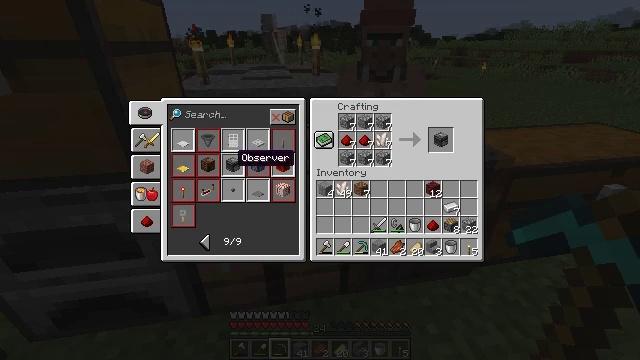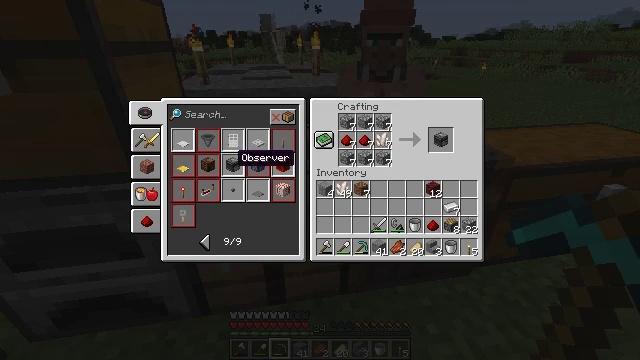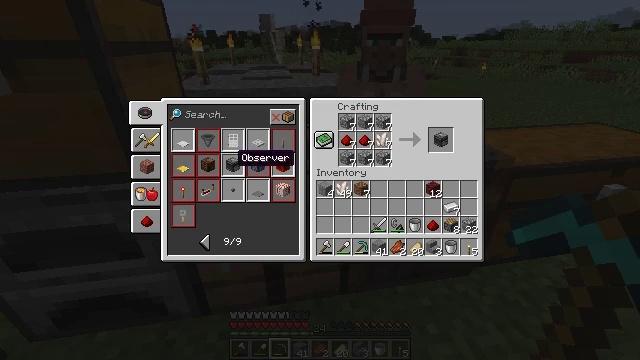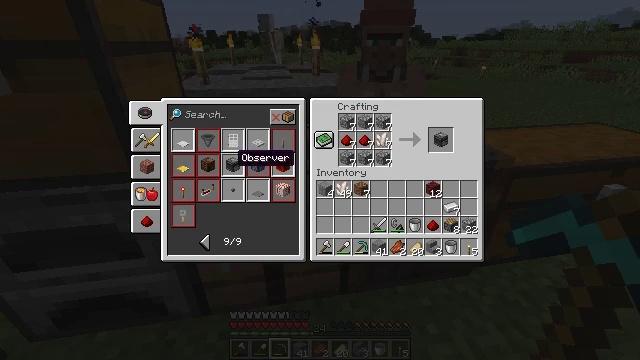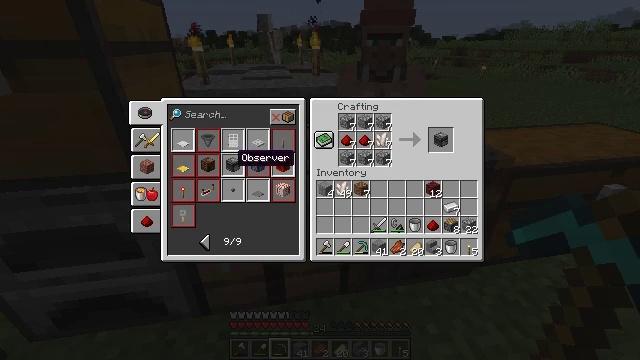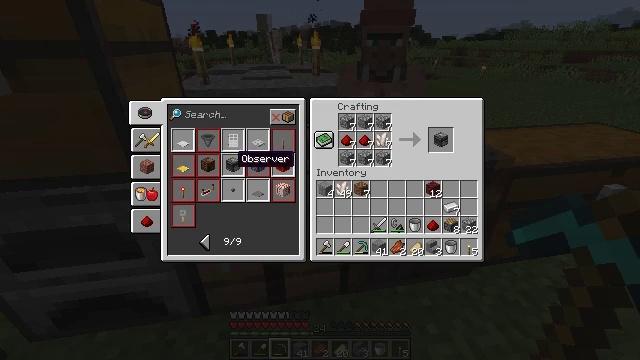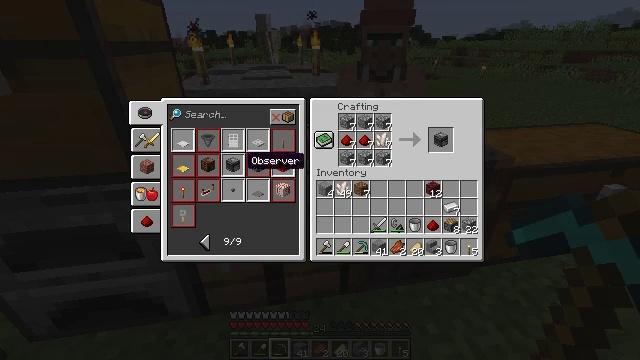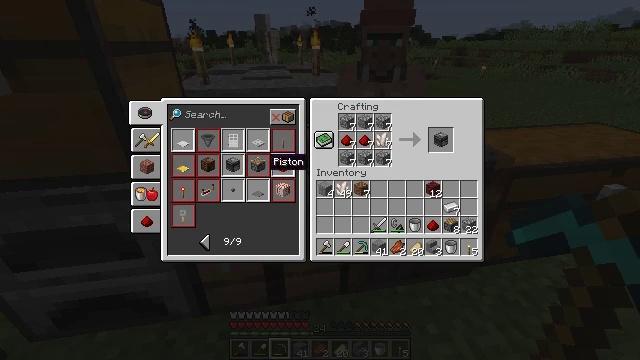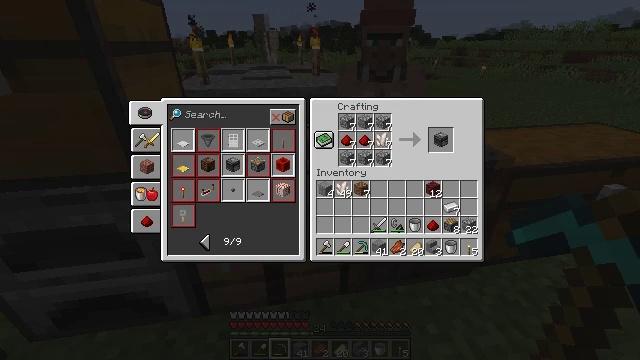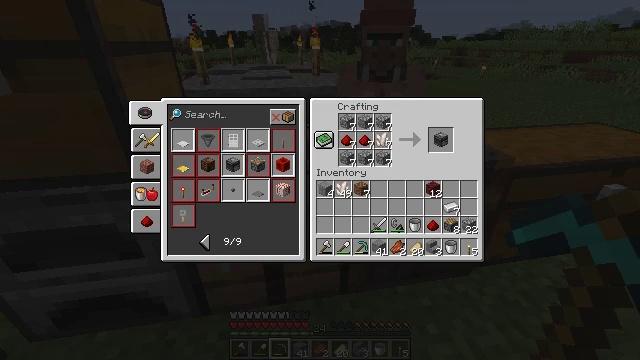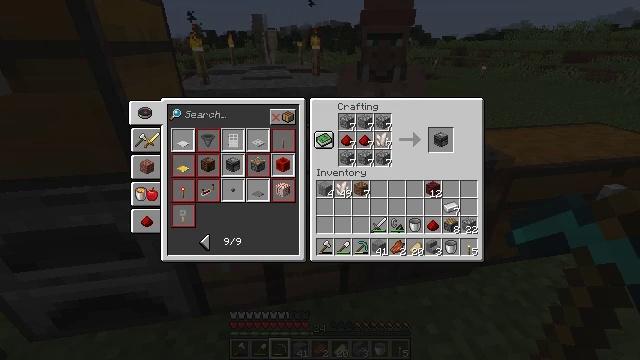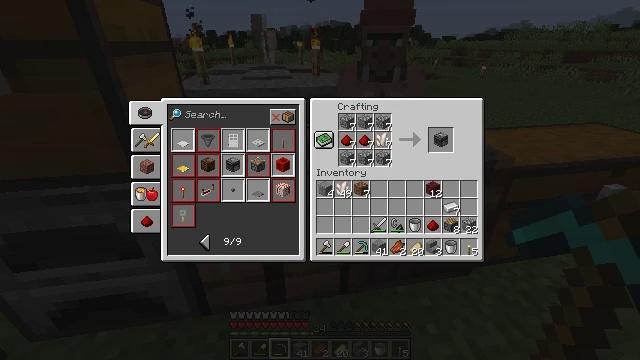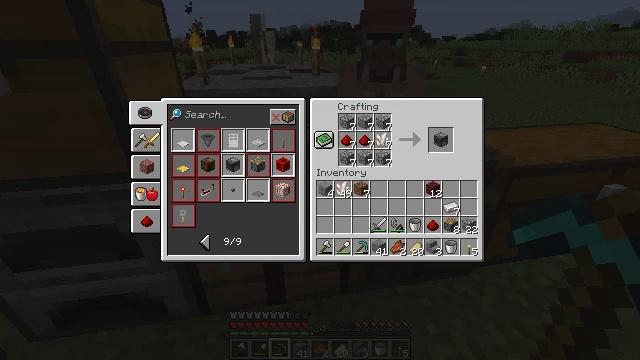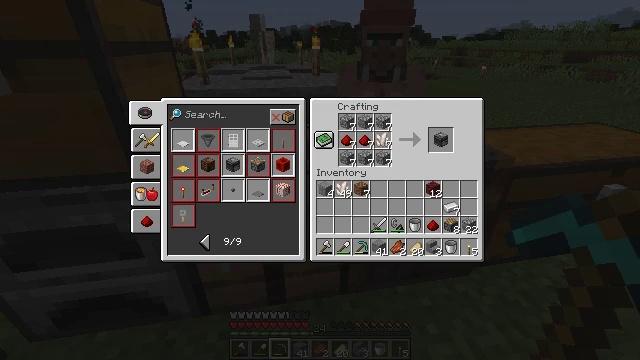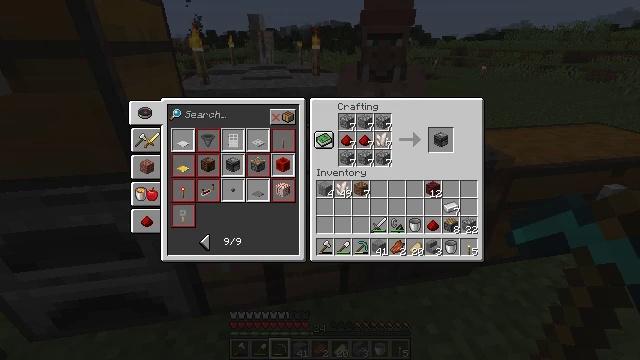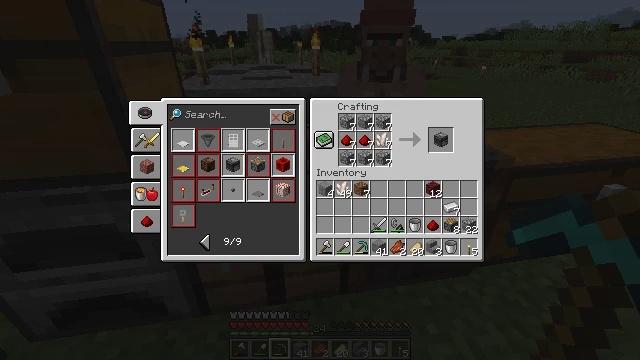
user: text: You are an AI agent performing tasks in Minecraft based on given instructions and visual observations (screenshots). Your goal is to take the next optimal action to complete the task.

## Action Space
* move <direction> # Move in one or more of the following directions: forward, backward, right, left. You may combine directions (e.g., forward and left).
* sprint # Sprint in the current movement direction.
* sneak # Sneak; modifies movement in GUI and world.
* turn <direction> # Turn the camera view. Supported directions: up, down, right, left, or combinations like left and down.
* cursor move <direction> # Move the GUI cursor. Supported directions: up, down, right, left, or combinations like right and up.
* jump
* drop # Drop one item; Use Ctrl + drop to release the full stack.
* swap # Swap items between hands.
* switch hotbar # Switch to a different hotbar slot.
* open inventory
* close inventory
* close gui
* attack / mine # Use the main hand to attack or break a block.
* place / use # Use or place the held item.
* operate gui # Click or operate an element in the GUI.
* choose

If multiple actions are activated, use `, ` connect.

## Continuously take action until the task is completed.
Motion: motion action
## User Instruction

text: Produce an observer by crafting at the table.
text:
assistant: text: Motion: attack / mine
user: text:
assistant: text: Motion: attack / mine
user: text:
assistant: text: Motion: no_op
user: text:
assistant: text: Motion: no_op
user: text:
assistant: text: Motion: no_op
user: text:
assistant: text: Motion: turn right
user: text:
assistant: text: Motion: turn right
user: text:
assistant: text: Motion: turn right
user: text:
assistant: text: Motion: turn right
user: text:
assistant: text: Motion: turn right
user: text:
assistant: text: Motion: turn right
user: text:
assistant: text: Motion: no_op
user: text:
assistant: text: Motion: no_op
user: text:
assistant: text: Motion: no_op
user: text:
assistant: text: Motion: no_op
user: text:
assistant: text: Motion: no_op
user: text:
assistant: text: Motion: no_op
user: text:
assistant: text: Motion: no_op
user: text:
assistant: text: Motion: no_op
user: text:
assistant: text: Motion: no_op
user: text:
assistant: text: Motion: no_op
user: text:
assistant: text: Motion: no_op
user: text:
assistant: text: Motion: no_op
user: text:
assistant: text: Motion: no_op
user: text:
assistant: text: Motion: no_op
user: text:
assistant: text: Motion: no_op
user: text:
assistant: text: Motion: no_op
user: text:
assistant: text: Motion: no_op
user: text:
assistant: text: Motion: no_op
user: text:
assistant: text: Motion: no_op